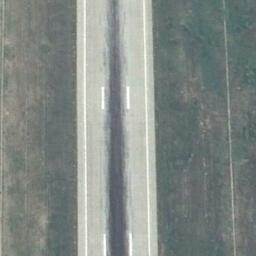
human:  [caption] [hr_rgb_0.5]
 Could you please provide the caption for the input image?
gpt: The runway is on the grass .

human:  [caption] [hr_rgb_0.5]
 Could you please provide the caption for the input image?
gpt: The runway with several touchdown zone markings goes through the lawn .

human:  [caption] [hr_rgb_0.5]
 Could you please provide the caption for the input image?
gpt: The runway is surrounded by grass .

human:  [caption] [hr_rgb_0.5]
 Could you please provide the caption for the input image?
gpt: There is a green lawn next to the runway, With white dashes of varying thickness on the runway .

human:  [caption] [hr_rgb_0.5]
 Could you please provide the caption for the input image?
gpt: There are green meadows beside the runway .